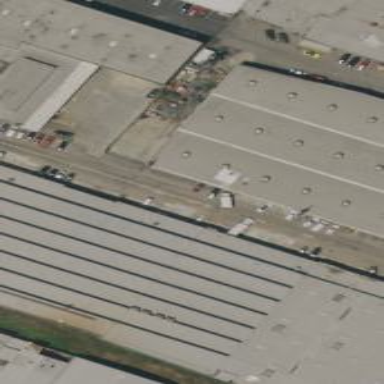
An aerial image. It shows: Industrial building.